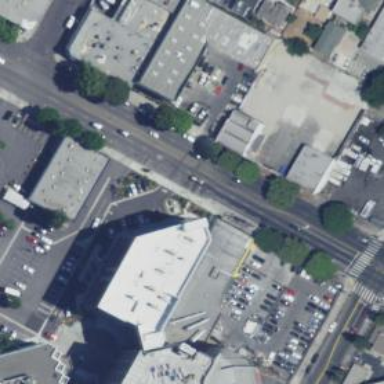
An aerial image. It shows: Commercial building.